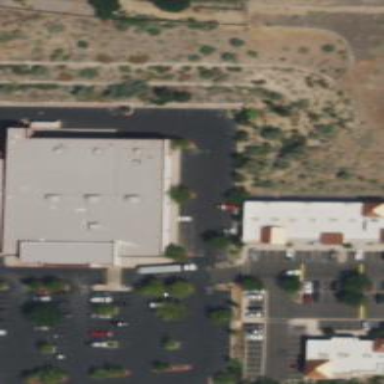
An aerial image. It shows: Building.